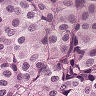
Metastatic tissue present: yes